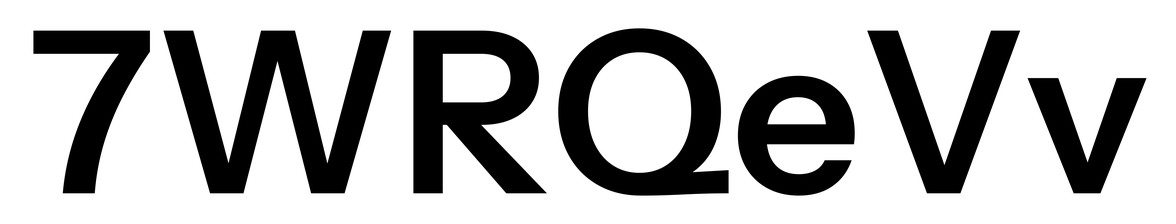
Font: InstrumentSans_SemiBold